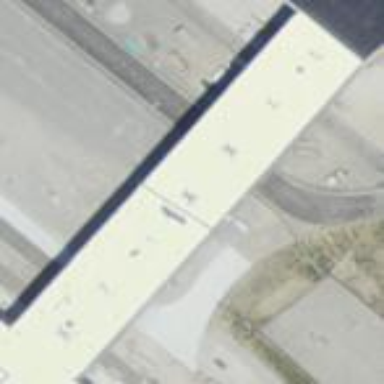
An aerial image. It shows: Pedestrian bridge in building.